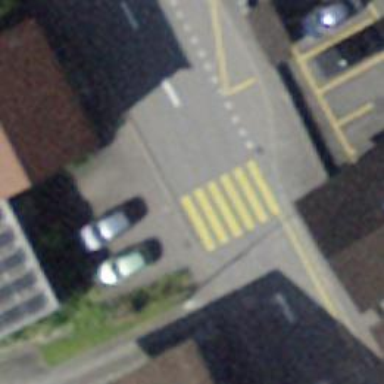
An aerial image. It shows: Marked crossing with zebra markings on the road.